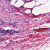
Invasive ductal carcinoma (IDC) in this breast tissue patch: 1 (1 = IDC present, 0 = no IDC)